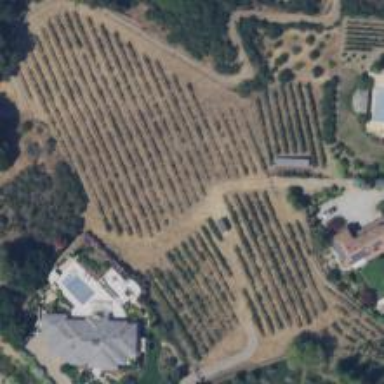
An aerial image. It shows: Vineyard growing grapes.